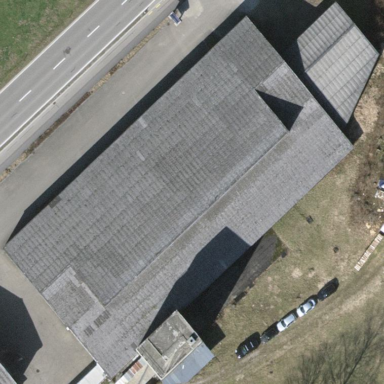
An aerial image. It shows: Industrial building with gabled roof.